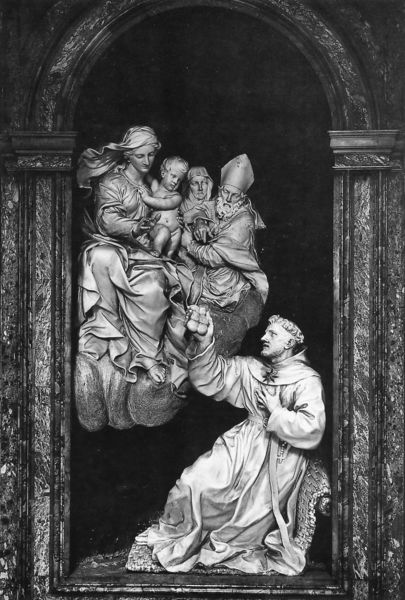
Titel: San Nicola da Tolentino
Künstler: Alessandro Algardi
Standort: Rom, S. Nicola da Tolentino (EU - I - Latium)
Institution: Rom, Museo di Palazzo Venezia
Schlagwörter: nackt, menschen, frau, hell, hut, kleid, marmor, schwarz, wolke, hochformat, bart, stein, kirche, kind, paar, kinder, statue, bogen, bischof, tor, nische, kreuz, stern, geschenk, altar, meliert, jesus, mönch, bettler, tiara, maria, madonna, anbetung, gabe, anna, matte, nikolaus, scwarzweiss